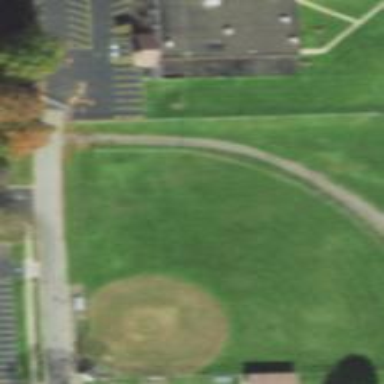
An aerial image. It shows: Baseball pitch for leisure land.